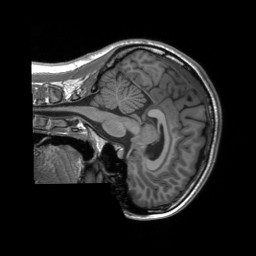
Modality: T1w
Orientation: sagittal
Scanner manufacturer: siemens
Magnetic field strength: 3 T
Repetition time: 2.3 s
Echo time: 0.00207 s